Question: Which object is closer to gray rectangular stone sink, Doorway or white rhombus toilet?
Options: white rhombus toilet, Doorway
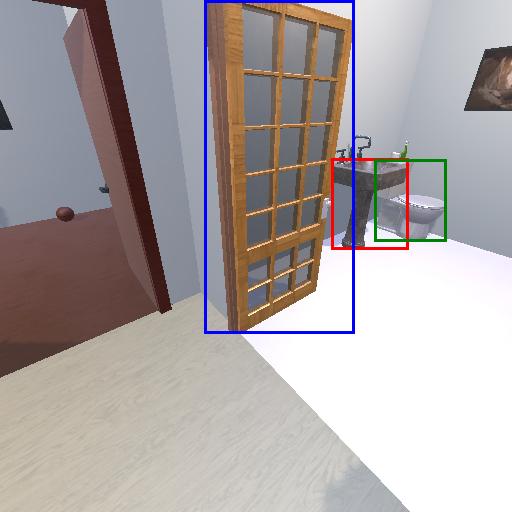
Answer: white rhombus toilet